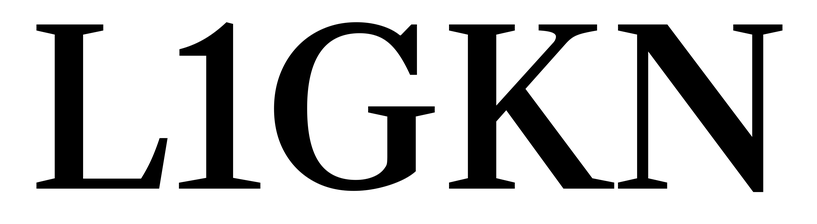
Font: LibreCaslonText_Medium